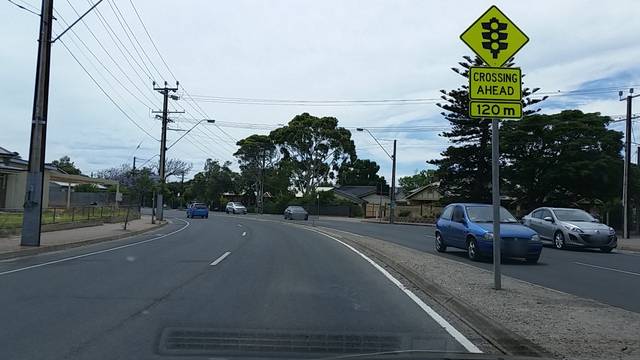
Region: Australia
Coordinates: -34.986, 138.523